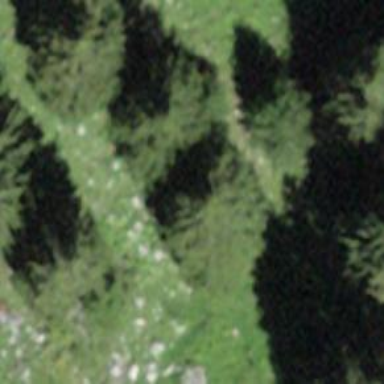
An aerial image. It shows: Needle-leaved tree in its natural environment.